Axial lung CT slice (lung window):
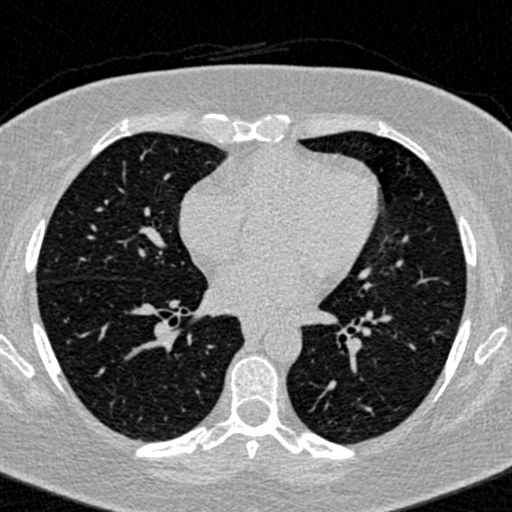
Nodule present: no